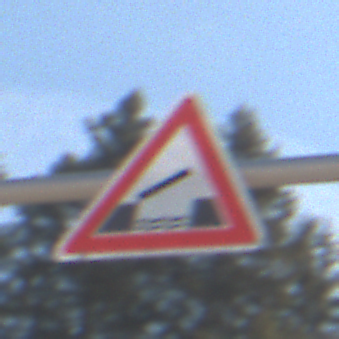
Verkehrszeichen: BeweglicheBruecke
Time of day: Midday
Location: Outdoor (Nature)
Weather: PartlyCloudy
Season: NotSpecified
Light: Natural